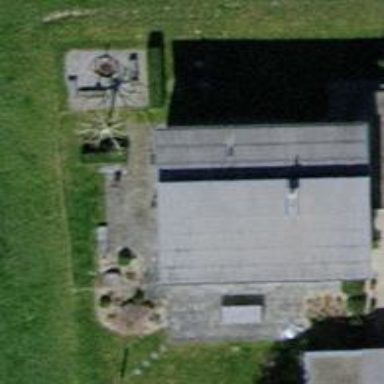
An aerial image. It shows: Gabled roofed house.